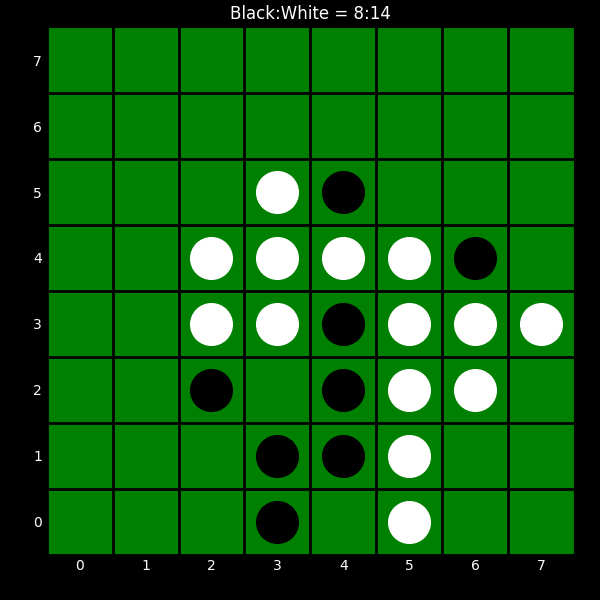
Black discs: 8
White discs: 14